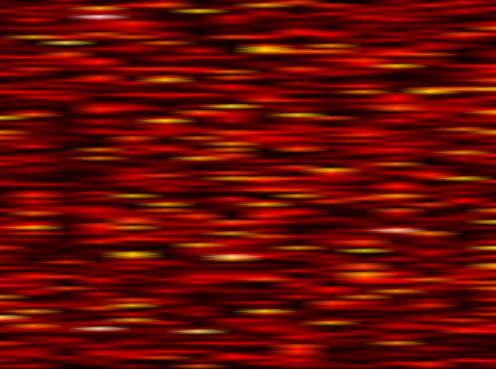
Label: UFMC